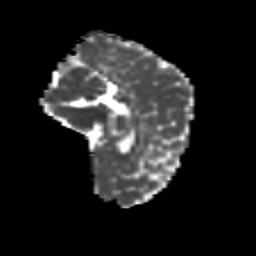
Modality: MD
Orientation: sagittal
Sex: male
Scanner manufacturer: siemens
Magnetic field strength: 3 T
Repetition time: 5 s
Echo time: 0.071 s